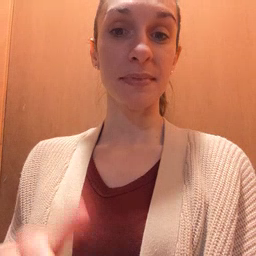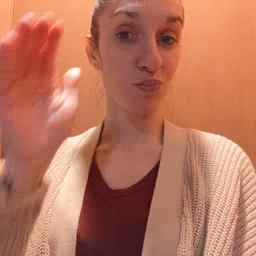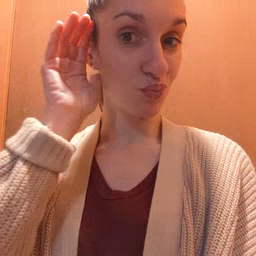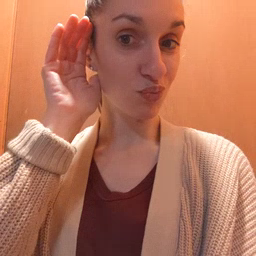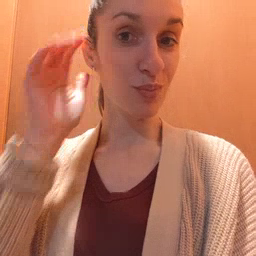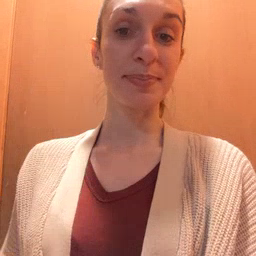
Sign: listen